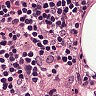
Metastatic tissue present: no